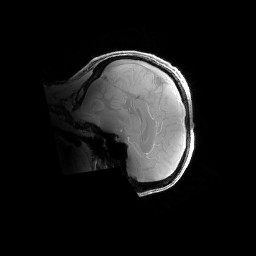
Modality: PDw
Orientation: sagittal
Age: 27
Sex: male
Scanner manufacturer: siemens
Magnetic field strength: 6.98 T
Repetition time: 1.3 s
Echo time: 0.00231 s